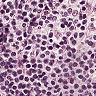
Metastatic tissue present: no